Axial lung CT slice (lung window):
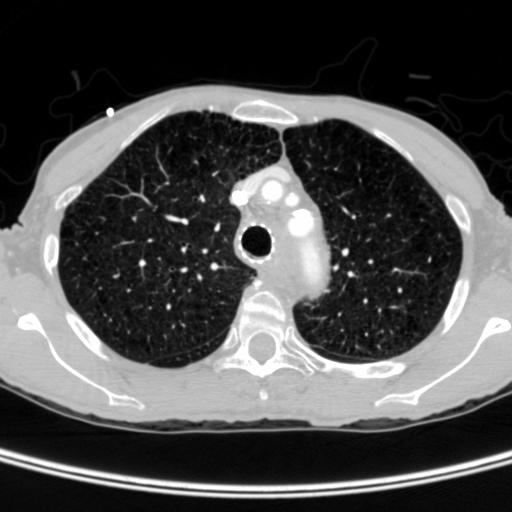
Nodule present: no